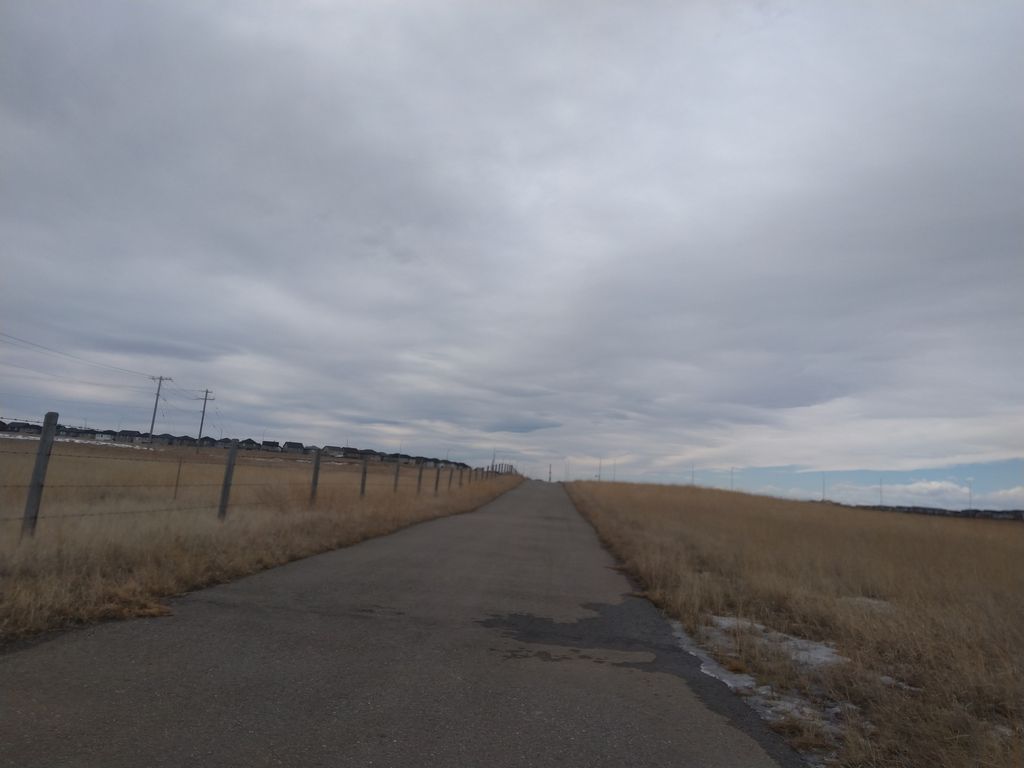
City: calgary